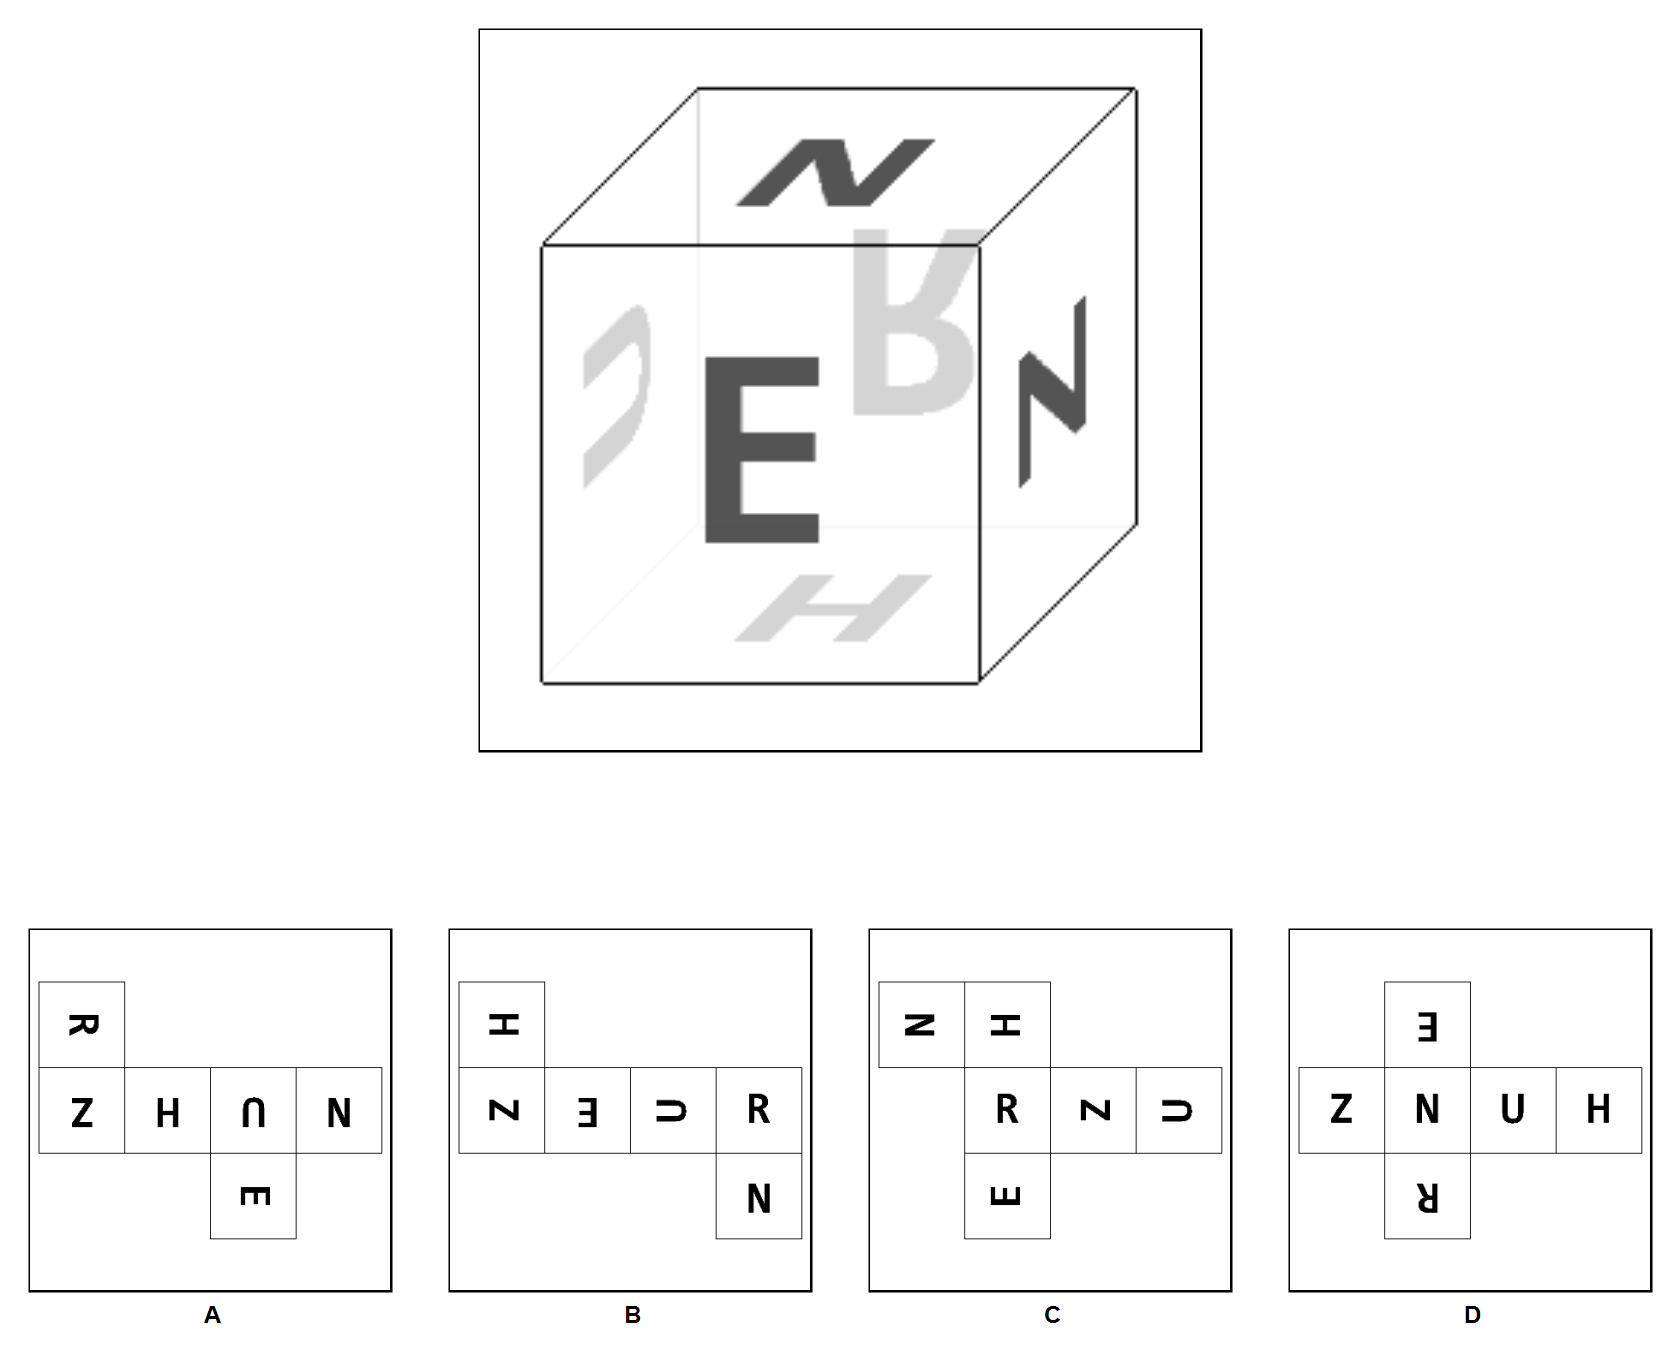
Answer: C